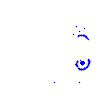
Particle: electron